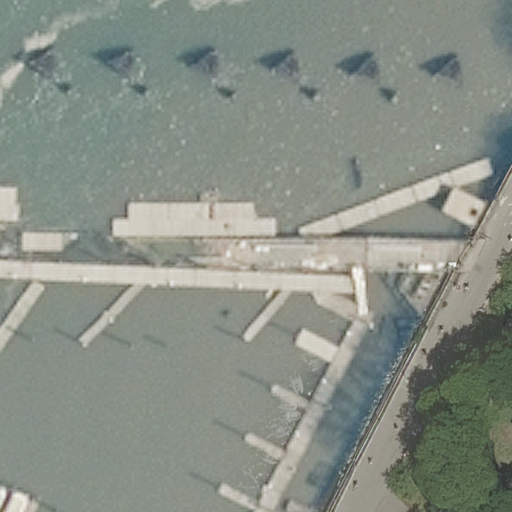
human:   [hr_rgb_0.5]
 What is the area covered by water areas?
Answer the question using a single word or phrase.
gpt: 8580m2

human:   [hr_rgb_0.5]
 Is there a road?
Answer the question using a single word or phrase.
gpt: yes

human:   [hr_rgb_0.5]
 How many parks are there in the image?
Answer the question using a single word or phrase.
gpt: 1

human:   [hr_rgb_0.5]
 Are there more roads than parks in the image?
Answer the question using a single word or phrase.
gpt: yes

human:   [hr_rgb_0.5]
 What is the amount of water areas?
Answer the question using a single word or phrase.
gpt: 1

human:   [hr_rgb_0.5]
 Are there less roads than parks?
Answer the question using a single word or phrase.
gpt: no

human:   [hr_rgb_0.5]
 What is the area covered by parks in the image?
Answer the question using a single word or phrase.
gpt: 434m2

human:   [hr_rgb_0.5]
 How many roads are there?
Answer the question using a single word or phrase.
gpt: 2

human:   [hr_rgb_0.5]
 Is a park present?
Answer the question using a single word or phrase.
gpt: yes

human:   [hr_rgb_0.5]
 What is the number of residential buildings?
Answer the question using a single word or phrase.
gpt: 0

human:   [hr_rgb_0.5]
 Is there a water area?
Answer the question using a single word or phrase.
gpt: yes

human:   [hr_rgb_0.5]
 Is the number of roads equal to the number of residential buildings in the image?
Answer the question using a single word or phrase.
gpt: no

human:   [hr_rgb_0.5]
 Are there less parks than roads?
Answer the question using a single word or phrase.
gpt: yes

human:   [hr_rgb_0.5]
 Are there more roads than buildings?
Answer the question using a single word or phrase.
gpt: yes

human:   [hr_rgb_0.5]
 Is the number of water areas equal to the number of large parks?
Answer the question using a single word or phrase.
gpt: no

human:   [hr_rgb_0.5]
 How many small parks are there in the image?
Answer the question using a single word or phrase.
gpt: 0

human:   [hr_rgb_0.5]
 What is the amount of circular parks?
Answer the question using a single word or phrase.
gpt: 0

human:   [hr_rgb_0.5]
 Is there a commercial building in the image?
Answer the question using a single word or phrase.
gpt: no

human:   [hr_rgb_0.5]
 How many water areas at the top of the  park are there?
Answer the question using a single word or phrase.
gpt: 0

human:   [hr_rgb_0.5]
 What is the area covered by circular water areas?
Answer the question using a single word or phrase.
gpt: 0m2

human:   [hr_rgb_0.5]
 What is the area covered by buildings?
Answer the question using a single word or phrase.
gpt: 0m2

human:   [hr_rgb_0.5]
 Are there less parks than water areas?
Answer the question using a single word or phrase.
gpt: no

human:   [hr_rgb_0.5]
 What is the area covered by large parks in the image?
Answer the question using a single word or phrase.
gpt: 0m2

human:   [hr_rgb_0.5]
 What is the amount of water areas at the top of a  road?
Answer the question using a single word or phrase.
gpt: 0

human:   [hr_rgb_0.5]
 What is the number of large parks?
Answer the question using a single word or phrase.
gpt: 0

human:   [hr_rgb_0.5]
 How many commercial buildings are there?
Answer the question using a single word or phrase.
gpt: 0

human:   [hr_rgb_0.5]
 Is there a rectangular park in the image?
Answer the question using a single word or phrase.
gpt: yes

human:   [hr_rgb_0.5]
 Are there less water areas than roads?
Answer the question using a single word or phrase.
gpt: yes

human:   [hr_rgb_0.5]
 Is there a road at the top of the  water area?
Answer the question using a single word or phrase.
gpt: no

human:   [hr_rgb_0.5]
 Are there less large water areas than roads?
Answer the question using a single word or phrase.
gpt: yes

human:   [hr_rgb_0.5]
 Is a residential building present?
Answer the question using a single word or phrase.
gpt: no

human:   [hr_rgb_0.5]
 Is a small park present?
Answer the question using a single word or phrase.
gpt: no

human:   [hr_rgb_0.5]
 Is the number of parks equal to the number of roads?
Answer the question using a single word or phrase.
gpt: no

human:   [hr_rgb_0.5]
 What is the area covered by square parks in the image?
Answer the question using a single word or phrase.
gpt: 0m2

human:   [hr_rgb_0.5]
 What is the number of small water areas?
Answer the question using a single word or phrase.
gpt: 0

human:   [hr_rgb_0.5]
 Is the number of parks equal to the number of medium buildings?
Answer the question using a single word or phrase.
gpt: no

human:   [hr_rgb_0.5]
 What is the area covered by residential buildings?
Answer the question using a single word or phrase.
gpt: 0m2

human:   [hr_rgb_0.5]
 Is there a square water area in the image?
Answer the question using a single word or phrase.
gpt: no

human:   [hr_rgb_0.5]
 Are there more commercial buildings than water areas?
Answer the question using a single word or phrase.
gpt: no

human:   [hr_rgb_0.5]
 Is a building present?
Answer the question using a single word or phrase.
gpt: no

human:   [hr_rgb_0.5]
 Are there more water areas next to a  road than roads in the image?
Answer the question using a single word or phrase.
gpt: no

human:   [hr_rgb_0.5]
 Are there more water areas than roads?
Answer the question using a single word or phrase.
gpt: no

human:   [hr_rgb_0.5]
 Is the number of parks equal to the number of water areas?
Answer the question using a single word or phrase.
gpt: yes

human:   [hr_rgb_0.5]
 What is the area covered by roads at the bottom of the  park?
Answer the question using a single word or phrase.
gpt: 0m2

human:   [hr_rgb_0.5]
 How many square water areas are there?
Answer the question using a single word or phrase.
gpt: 0

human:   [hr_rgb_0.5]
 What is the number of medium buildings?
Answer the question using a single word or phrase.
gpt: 0

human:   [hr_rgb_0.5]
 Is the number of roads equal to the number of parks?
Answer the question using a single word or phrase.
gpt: no

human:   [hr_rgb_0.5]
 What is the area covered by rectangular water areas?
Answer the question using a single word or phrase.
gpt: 0m2

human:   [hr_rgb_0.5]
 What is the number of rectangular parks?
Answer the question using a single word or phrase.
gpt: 1

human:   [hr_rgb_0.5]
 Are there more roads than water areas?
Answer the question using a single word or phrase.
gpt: yes

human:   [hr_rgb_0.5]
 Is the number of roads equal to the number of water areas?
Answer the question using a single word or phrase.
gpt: no

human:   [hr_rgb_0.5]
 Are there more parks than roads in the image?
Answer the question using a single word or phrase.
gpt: no

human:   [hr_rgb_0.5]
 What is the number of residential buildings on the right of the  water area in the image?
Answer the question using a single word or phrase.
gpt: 0

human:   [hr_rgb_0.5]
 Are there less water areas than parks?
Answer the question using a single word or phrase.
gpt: no

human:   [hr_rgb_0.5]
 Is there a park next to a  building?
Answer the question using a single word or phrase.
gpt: no

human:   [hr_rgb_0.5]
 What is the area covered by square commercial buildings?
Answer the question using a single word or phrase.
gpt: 0m2

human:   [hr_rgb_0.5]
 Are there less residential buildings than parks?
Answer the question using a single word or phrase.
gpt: yes

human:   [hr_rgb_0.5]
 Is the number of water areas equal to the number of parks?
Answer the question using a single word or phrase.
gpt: yes

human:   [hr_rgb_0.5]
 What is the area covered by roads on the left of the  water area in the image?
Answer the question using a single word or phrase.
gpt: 0m2

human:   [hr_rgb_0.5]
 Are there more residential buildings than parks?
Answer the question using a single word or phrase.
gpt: no

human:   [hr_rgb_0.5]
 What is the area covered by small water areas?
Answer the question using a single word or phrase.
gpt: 0m2

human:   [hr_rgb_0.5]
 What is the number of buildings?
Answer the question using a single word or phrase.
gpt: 0

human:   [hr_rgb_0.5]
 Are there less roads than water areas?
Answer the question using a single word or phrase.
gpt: no

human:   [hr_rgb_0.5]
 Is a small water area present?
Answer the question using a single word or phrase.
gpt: no